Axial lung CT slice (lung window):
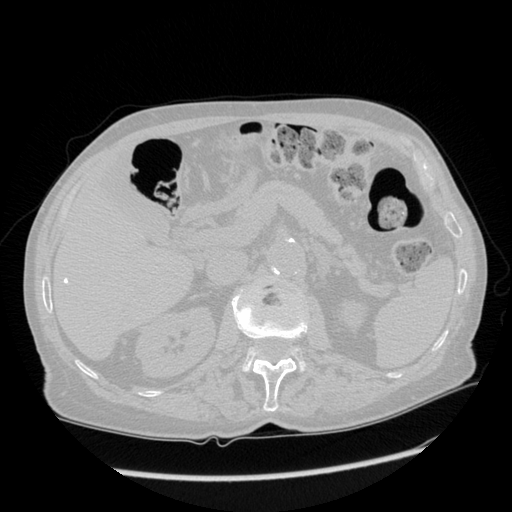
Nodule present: no